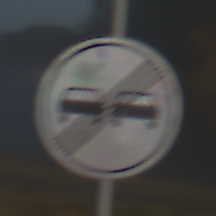
Verkehrszeichen: EndeUeberholverbot
Umgebung: Outdoor, Nature
Tageszeit: SunriseSunset
Wetter: Clear
Licht: Natural
Jahreszeit: NotSpecified
Kontrast: HighContrast